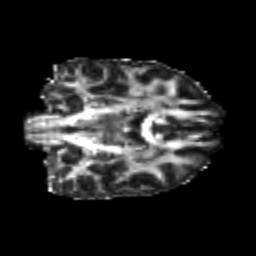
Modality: FA
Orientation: coronal
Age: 24
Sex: female
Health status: healthy
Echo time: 0.074 s